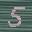
Label: 5